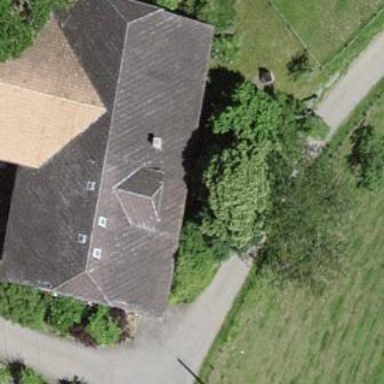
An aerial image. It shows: Farm building.